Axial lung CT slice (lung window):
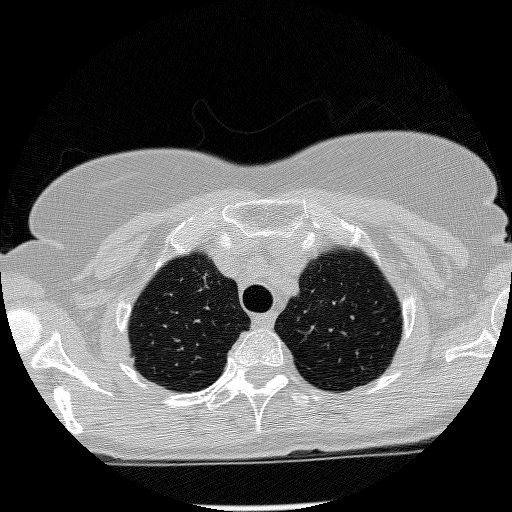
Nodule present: no